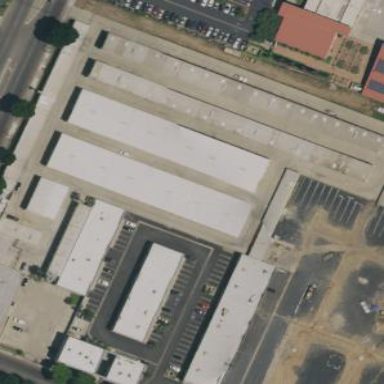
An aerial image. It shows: Warehouse building.